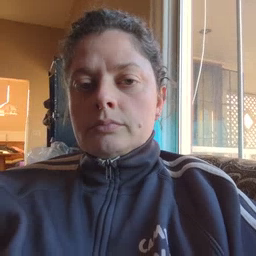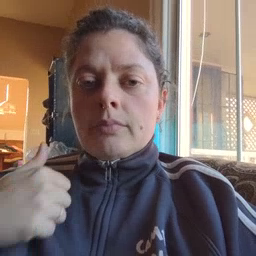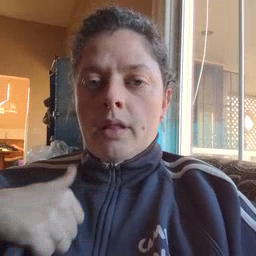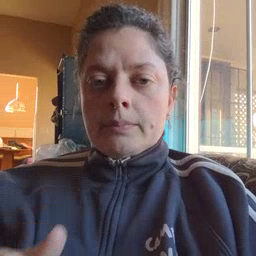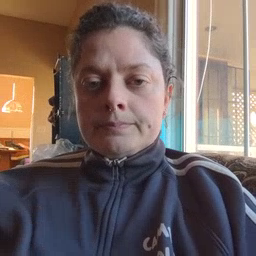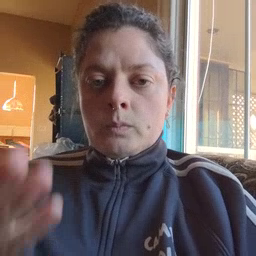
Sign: bath